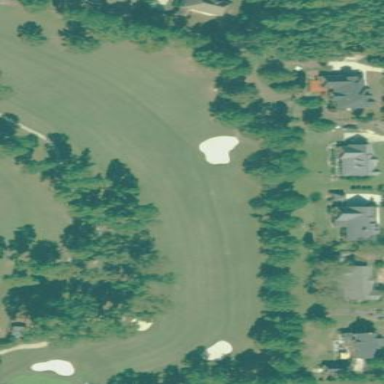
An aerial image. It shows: Grassy area designated as golf fairway.